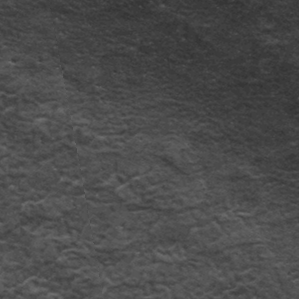
Label: frost